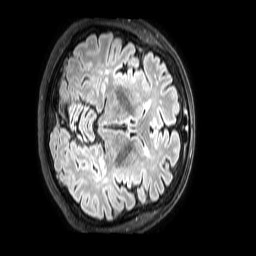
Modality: FLAIR
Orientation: axial
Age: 60
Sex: male
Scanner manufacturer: philips
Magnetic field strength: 3 T
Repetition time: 4.8 s
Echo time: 0.2795 s